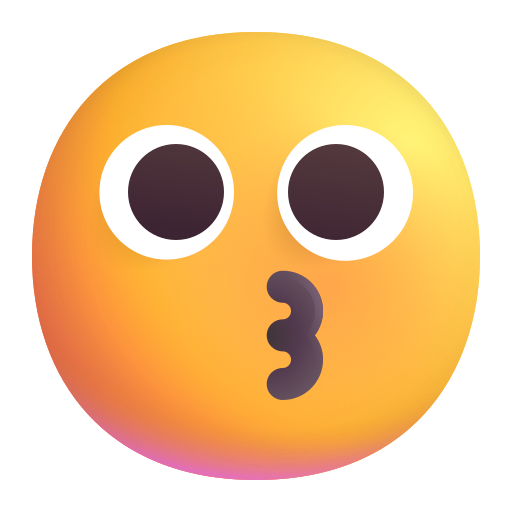
kissing face color